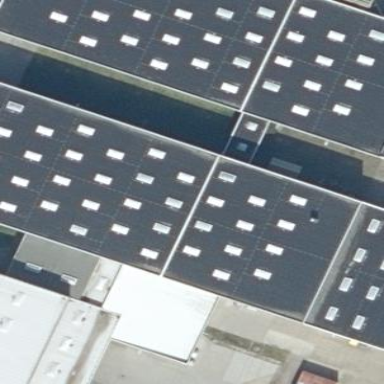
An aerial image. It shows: Industrial building with flat roof.